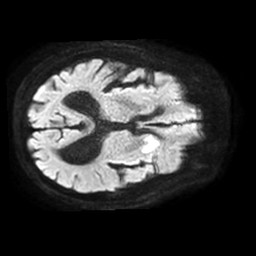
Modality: TRACE
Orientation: axial
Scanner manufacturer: philips
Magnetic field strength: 1.5 T
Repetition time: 3.4 s
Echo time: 0.06922 s